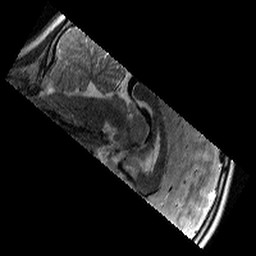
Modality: T2w
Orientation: sagittal
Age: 9
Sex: female
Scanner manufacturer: siemens
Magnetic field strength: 3 T
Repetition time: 9.23 s
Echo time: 0.067 s